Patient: sex M, age 79
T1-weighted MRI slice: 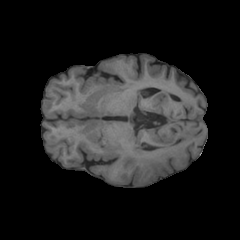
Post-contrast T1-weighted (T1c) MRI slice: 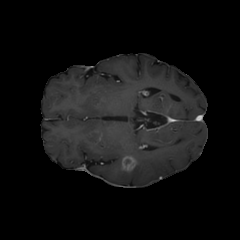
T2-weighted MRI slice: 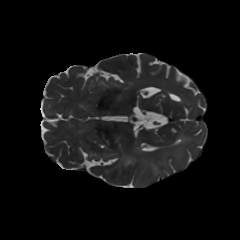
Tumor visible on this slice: yes
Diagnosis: Glioblastoma, IDH-wildtype
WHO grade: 4